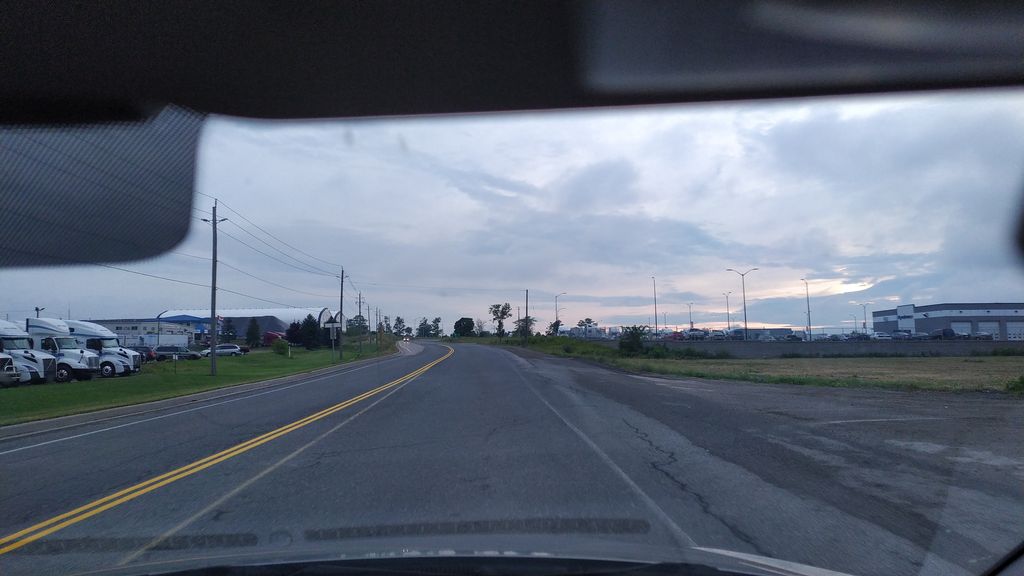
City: kitchener-waterloo